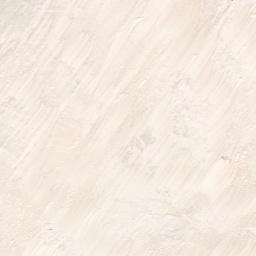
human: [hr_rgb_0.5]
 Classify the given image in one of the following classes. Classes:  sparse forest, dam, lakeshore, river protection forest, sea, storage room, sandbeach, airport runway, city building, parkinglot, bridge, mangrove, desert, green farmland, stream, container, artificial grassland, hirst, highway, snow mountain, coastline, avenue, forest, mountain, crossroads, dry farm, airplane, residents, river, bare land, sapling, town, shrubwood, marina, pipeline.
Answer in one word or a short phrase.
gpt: sandbeach